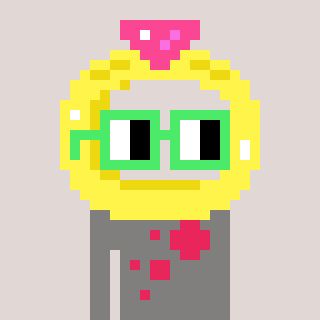
a pixel art character with square light green glasses, a ring-shaped head and a bluegrey-colored body on a warm background